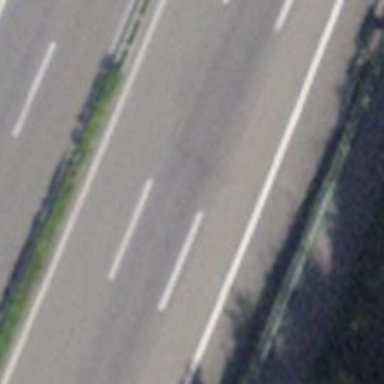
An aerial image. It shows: Asphalt motorway.